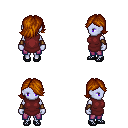
a pixel art fantasy rpg character, female body template, dark elf, purple skin, maroon tunic, magenta pants, brunette swoop hairstyle, leather bracers, ghillies, four views (front, back, left, right), 2x2 character sprite sheet, small pixel art, hard edges, no anti-aliasing